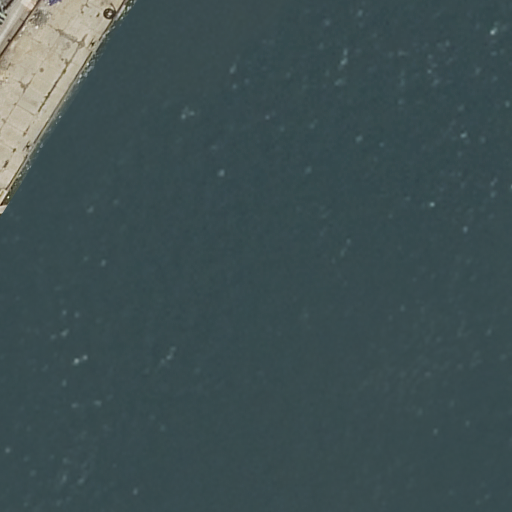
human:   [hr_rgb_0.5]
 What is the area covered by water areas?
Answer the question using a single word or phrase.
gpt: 10110m2

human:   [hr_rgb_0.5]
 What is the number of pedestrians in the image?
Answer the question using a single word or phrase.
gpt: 1

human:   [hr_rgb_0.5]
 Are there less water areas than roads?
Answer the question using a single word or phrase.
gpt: no

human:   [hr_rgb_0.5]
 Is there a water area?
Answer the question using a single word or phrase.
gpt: yes

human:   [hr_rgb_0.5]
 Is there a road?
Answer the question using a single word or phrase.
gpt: yes

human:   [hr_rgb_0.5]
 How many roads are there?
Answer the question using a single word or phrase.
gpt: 1

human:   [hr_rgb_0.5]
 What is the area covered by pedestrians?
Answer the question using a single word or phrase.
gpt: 1935m2

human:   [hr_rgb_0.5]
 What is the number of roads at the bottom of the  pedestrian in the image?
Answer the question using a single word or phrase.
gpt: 0

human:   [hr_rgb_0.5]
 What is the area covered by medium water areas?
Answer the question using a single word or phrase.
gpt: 0m2

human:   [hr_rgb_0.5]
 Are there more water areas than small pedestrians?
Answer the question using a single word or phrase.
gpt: yes

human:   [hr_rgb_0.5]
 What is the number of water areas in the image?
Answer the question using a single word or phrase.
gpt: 1

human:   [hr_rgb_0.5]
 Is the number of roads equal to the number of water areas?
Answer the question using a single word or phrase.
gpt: yes

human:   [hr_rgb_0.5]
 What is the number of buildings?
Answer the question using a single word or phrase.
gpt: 0

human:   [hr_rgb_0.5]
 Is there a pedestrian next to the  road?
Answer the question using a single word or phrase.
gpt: yes

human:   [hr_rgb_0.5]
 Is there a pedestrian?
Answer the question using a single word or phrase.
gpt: yes

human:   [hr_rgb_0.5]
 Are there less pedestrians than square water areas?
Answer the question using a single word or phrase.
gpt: no

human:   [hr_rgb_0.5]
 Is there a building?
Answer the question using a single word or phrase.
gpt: no

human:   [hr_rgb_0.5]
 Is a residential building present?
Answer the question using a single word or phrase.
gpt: no

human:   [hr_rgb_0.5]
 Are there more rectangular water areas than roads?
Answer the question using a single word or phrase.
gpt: no

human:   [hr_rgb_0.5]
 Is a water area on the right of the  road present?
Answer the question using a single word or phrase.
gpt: no

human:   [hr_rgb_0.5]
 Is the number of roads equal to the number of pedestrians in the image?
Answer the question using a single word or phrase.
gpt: yes

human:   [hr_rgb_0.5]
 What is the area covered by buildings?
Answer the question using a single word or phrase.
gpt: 0m2

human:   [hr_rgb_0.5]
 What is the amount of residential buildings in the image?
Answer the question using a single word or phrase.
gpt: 0

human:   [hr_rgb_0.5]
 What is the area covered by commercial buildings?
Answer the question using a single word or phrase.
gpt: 0m2

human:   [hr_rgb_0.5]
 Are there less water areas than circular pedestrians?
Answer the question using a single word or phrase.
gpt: no

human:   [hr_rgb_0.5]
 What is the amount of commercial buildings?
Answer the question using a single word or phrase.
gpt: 0

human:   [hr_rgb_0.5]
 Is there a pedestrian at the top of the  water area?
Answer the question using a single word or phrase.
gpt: no

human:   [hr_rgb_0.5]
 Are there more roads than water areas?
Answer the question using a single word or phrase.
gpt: no

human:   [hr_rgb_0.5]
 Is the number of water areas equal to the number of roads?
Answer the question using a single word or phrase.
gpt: yes

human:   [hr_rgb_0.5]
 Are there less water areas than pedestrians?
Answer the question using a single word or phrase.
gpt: no

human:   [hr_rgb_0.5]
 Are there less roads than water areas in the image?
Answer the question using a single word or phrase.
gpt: no

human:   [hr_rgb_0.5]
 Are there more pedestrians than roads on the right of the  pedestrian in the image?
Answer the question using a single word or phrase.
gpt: no

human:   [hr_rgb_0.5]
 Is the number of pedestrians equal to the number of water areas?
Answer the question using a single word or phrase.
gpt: yes

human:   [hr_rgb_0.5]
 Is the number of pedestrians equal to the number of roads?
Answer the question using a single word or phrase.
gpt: yes

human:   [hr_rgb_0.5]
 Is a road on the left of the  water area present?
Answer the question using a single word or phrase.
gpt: yes

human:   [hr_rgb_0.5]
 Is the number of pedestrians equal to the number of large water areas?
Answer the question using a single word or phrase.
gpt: yes

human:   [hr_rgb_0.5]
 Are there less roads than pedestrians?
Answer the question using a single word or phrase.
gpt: no

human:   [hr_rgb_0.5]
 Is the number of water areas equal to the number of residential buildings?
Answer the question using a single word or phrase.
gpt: no

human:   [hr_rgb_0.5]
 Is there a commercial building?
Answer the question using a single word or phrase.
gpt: no

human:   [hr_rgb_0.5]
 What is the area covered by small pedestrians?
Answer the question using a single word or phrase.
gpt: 0m2

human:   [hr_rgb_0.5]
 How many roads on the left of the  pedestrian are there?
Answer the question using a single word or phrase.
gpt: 0

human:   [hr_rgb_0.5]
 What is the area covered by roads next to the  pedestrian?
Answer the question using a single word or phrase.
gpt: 0m2

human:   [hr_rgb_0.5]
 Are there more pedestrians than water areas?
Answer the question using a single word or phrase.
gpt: no

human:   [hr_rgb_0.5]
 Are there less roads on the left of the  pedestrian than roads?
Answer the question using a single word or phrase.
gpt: yes

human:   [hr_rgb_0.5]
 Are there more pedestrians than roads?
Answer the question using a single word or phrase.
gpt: no

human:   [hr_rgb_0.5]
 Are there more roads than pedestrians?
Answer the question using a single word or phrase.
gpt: no

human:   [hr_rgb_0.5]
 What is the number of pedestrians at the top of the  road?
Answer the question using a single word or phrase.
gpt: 0

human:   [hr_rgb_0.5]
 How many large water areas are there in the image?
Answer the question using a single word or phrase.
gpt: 1

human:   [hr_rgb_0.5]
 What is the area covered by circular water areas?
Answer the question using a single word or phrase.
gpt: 0m2

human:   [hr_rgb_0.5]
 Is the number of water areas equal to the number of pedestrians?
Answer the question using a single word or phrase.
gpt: yes

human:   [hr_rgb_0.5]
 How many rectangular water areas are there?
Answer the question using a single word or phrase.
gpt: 1

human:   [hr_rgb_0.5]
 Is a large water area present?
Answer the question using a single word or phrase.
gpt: yes

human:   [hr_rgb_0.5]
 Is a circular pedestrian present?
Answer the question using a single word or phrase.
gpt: no

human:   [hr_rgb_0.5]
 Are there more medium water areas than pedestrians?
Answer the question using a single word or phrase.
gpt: no

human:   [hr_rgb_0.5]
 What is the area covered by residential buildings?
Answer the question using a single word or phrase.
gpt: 0m2

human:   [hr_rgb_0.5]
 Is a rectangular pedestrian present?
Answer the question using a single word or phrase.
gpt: no

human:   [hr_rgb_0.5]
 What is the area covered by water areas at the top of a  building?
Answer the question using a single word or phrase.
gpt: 0m2

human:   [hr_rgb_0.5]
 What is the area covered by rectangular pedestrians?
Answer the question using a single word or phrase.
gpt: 0m2

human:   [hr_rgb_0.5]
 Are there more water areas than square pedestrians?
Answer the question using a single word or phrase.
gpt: yes

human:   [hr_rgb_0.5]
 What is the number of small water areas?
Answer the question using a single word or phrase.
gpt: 0

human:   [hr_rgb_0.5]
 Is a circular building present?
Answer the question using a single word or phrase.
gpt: no

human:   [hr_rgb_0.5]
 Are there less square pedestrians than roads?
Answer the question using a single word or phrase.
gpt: yes

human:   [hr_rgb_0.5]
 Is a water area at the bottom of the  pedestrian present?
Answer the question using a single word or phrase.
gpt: no

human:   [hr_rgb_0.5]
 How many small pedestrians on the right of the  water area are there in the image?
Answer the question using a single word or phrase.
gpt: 0